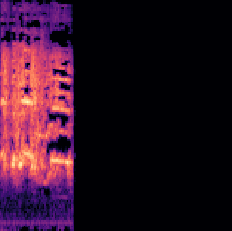
Sound class: Rooster